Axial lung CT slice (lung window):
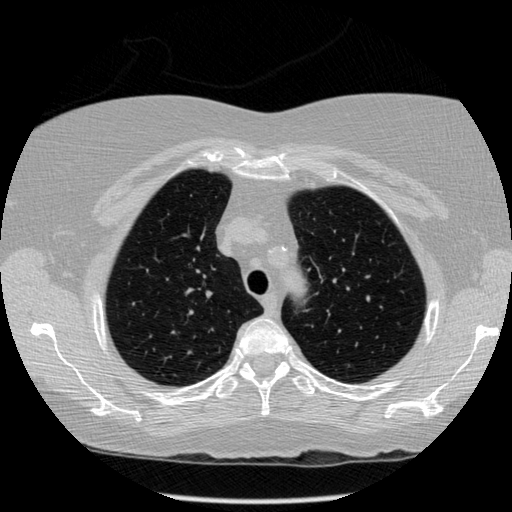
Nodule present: no